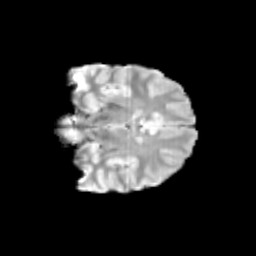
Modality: T2w
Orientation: coronal
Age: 13
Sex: male
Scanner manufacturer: siemens
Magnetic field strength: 3 T
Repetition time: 3.8 s
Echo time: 0.07 s